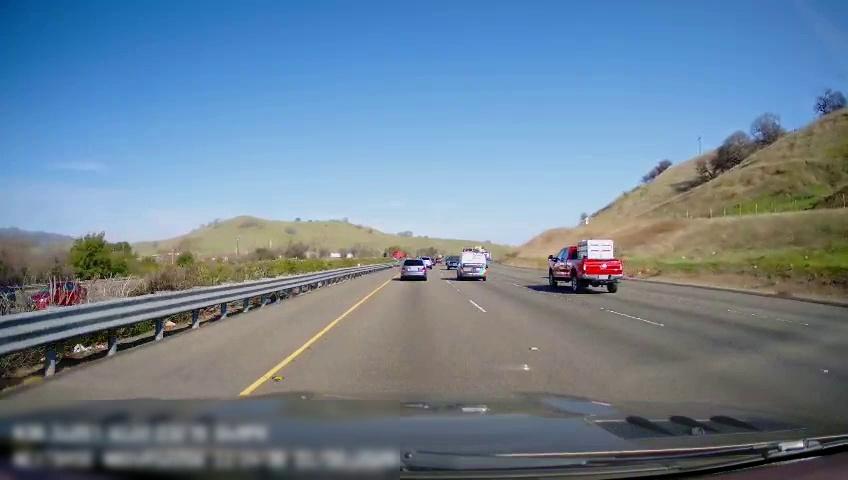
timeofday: Day
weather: Sunny
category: Drivable Space
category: Vehicles | Car
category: Vehicles | Car
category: Vehicles | Truck
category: Vehicles | SUV
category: Vehicles | Truck
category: Vehicles | Truck
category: Vehicles | Van
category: Vehicles | SUV
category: Lanes | Current Lane
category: Lanes | Current Lane
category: Lanes | Alternate Lane
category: Lanes | Alternate Lane